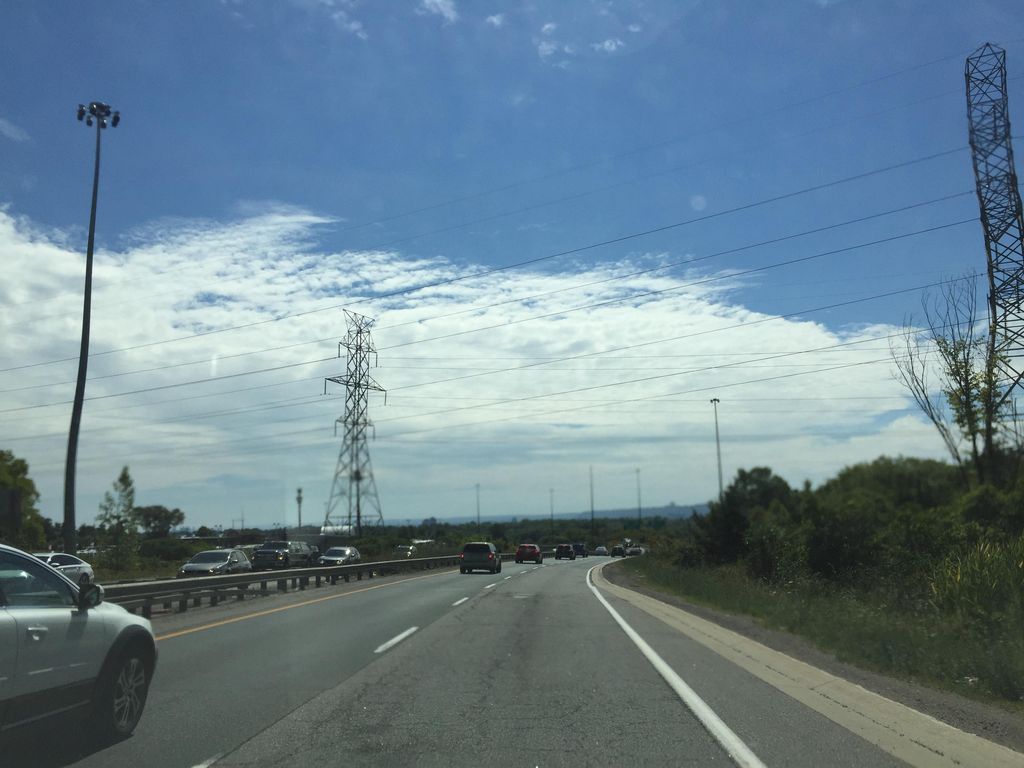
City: hamilton